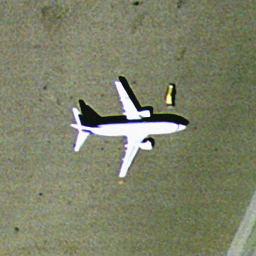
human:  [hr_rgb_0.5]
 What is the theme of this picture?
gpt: airport

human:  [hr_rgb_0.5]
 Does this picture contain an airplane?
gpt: yes

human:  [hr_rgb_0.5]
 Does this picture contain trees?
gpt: no

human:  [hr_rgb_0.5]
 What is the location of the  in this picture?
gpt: center